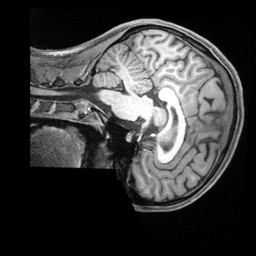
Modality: T1w
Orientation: sagittal
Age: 25
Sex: female
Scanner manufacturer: siemens
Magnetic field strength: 3 T
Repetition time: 2.4 s
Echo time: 0.00226 s